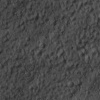
Atmospheric dust classification: not_dusty